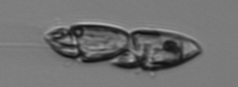
Label: Katodinium_or_Torodinium